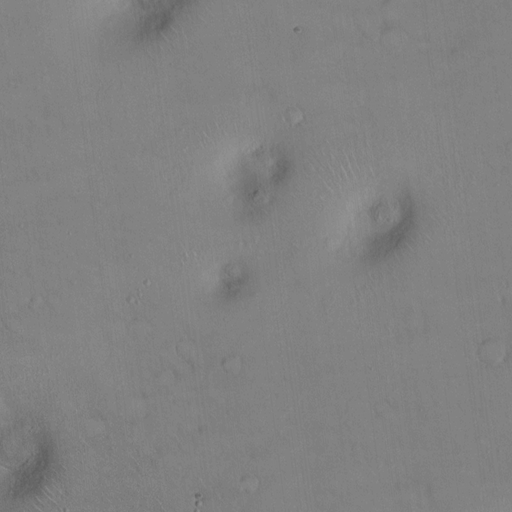
Classes present: Background, Cone